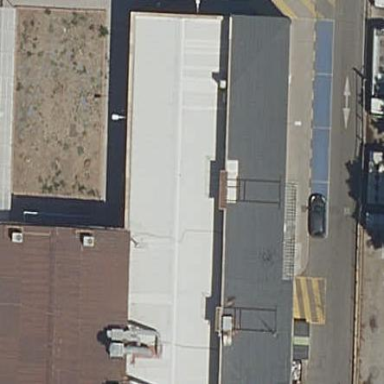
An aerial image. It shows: Industrial building.